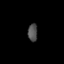
Tissue: lung
Cell type: Endothelial cells
Senescence score: 0.5403
Nuclear area (px): 164
Mean DAPI intensity: 79.689